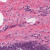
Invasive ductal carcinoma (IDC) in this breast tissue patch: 0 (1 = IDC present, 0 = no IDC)